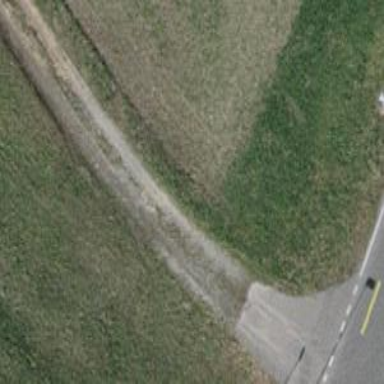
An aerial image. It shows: Compacted grade3 track.